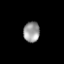
Tissue: lung
Cell type: Myeloid cells
Senescence score: 0.6106
Nuclear area (px): 326
Mean DAPI intensity: 152.12